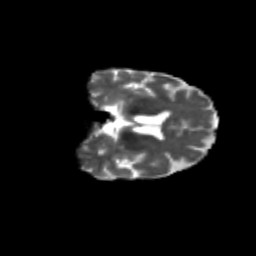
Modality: T2w
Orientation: coronal
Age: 77
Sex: female
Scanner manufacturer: siemens
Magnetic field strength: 3 T
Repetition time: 4.71 s
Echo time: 0.0906 s